Question: I'm currently building a project using . It builds and runs with no errors or warnings. It's simply the AppDelegate and a TTLauncher class.
## AppDelegate.h
'''
#import <Three20/Three20.h>
@interface AppDelegate : NSObject <UIApplicationDelegate>
{
}
@end
'''
## AppDelegate.m
'''
#import "AppDelegate.h"
#import "LauncherController.h"
@implementation AppDelegate
//=============================================================
// UIApplicationDelegate
- (void)applicationDidFinishLaunching:(UIApplication*)application
{
TTNavigator* navigator = [TTNavigator navigator];
navigator.persistenceMode = TTNavigatorPersistenceModeAll;
TTURLMap* map = navigator.URLMap;
[map from:@"*" toViewController:[TTWebController class]];
[map from:@"tt://launcher" toViewController:[LauncherController class]];
[navigator openURLAction:[TTURLAction actionWithURLPath:@"tt://launcher"]];
}
- (BOOL)application:(UIApplication*)application handleOpenURL:(NSURL*)URL
{
[[TTNavigator navigator] openURLAction:[TTURLAction actionWithURLPath:URL.absoluteString]];
return YES;
}
@end
'''
## LauncherController.h
'''
#import <Three20/Three20.h>
@interface LauncherController : TTViewController <TTLauncherViewDelegate>
{
TTLauncherView* _launcherView;
}
@end
'''
## LauncherController.m
'''
#import "LauncherController.h"
@implementation LauncherController
- (id)initWithNibName:(NSString *)nibNameOrNil bundle:(NSBundle *)nibBundleOrNil
{
if (self = [super initWithNibName:nibNameOrNil bundle:nibBundleOrNil])
{
self.title = @"Launcher Screen";
}
return self;
}
- (void)dealloc
{
[super dealloc];
}
- (void)loadView
{
[super loadView];
_launcherView = [[TTLauncherView alloc] initWithFrame:self.view.bounds];
_launcherView.backgroundColor = [UIColor whiteColor];
_launcherView.delegate = self;
_launcherView.columnCount = 2;
_launcherView.pages =
[NSArray arrayWithObjects:
[[[TTLauncherItem alloc] initWithTitle:@"New Position" image:@"bundle://ic_positions2.png" URL:nil] autorelease], nil];
[self.view addSubview:_launcherView];
}
- (void)launcherView:(TTLauncherView*)launcher didSelectItem:(TTLauncherItem*)item {
}
- (void)launcherViewDidBeginEditing:(TTLauncherView*)launcher {
[self.navigationItem setRightBarButtonItem:[[[UIBarButtonItem alloc]
initWithBarButtonSystemItem:UIBarButtonSystemItemDone
target:_launcherView action:@selector(endEditing)] autorelease] animated:YES];
}
- (void)launcherViewDidEndEditing:(TTLauncherView*)launcher {
[self.navigationItem setRightBarButtonItem:nil animated:YES];
}
@end
'''
Any thoughts on why I'd get the following screen?

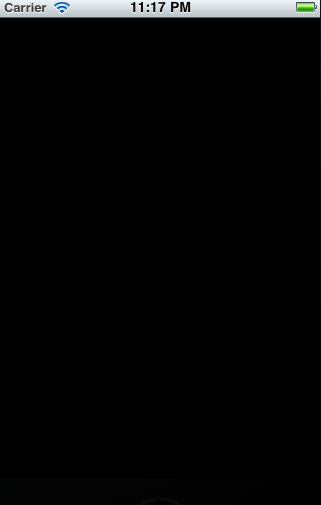
Answer: Please check your main.m file for the following line:
'''
int retVal = UIApplicationMain(argc, argv, nil, nil);
'''
You will need to change the last parameter to a string containing the name of your app delegate. In your case, you would write:
'''
int retVal = UIApplicationMain(argc, argv, nil, @"AppDelegate");
'''